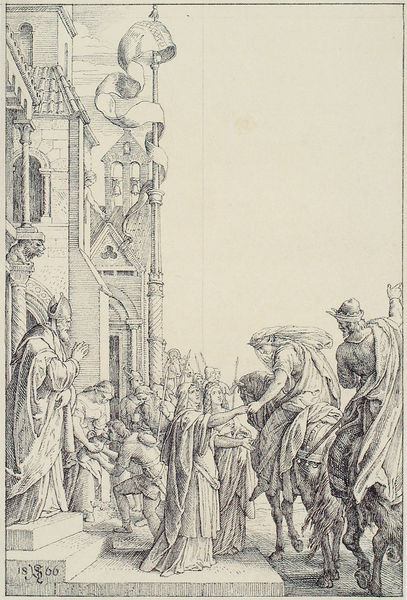
Titel: Kriemhilds Abschied in Bechelaren (Illustration zu S. 235 der Simrockschen Ausgabe)
Künstler: Julius Schnorr von Carolsfeld
Institution: Privatbesitz
Schlagwörter: mann, stadt, frau, szene, gebäude, trinken, kirche, paar, blatt, pferd, reiter, krug, reiterin, papier, fahne, datierung, grafik, graphik, treppe, bischof, stufen, abschied, druck, druckgraphik, monogramm, stich, illustration, begrüßung, kupferstich, fahnenstange, 1566, 1866